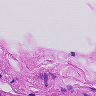
Metastatic tissue present: no